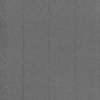
Label: dusty